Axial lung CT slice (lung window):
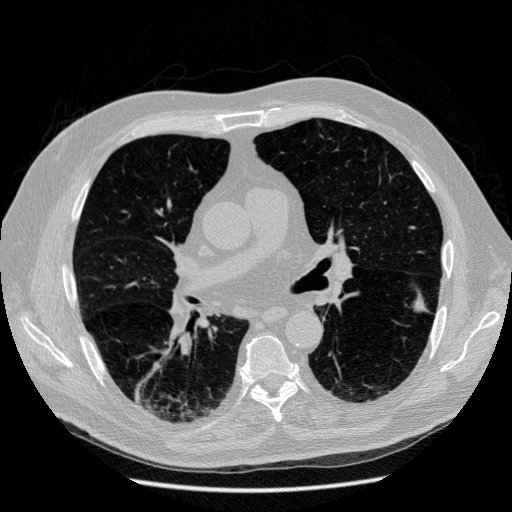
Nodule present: no